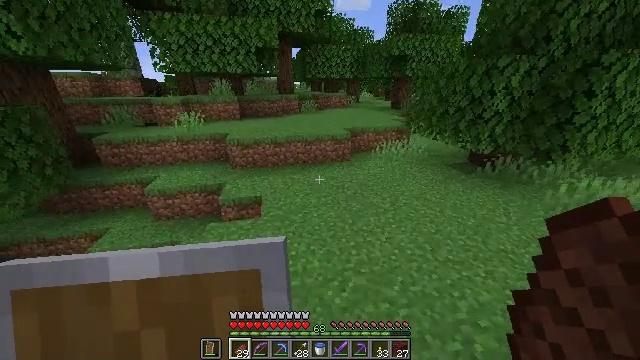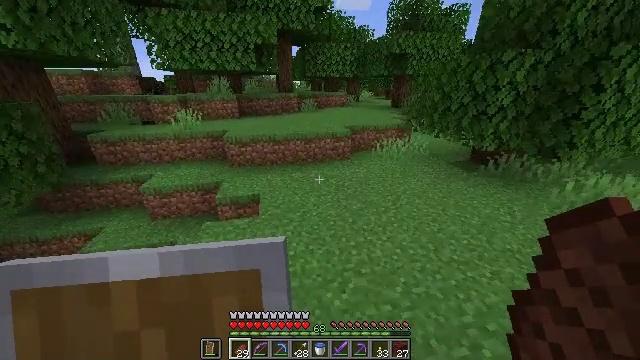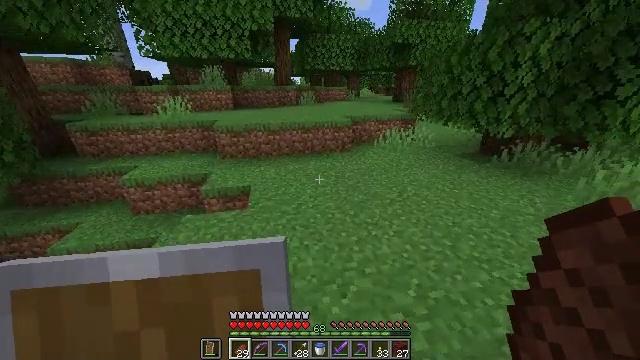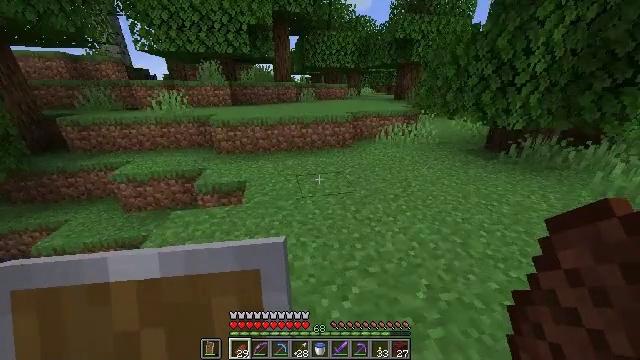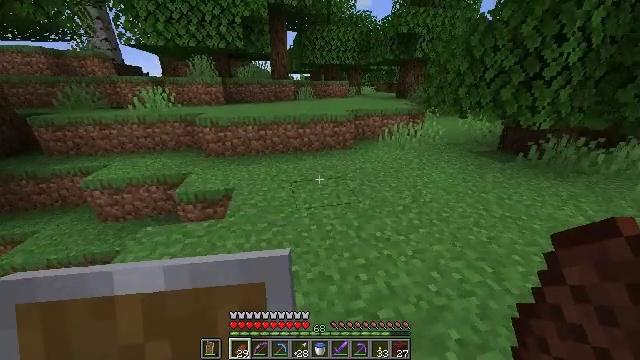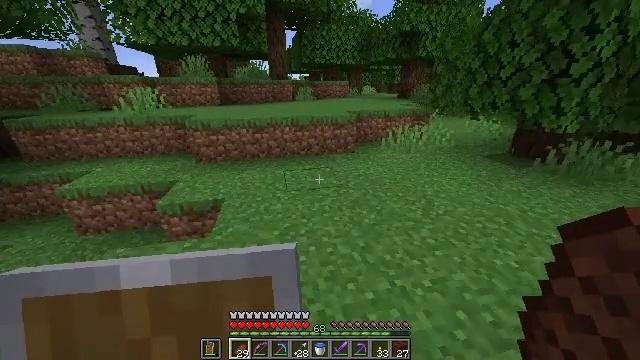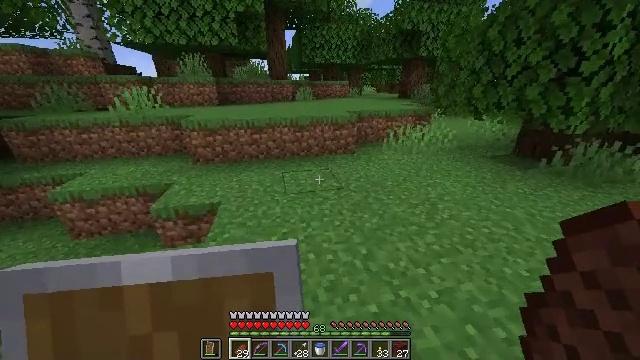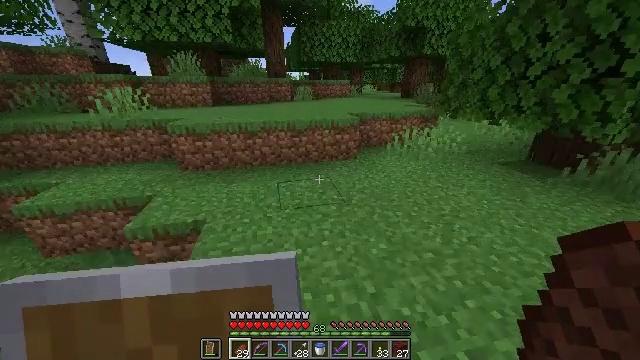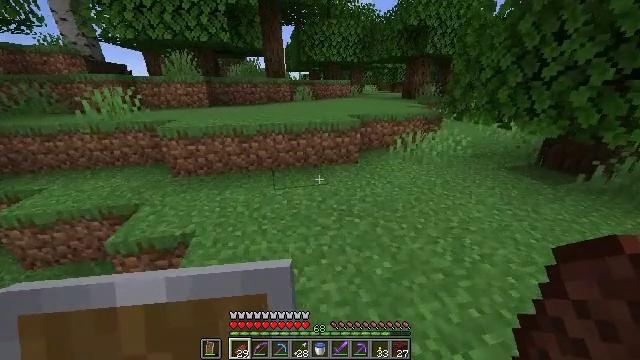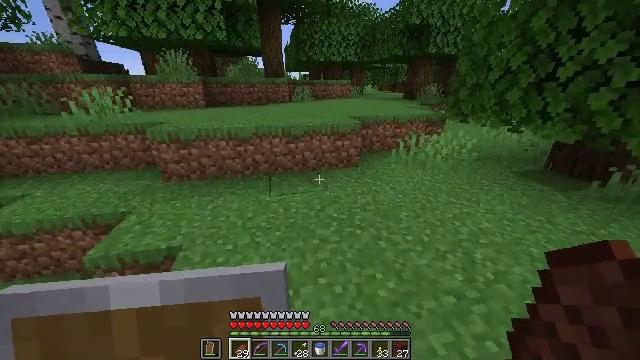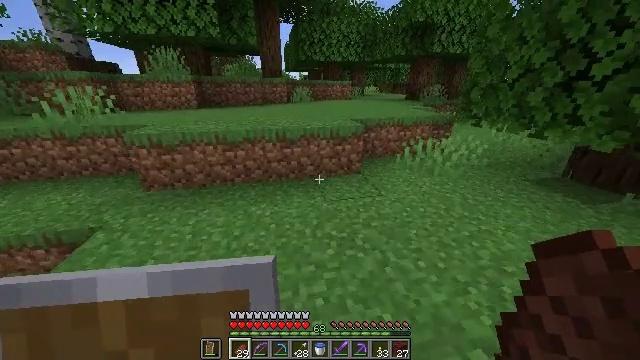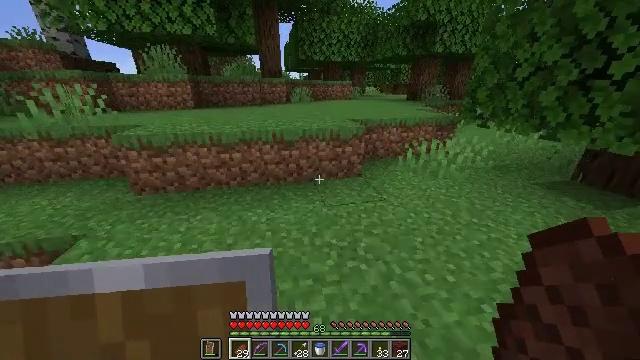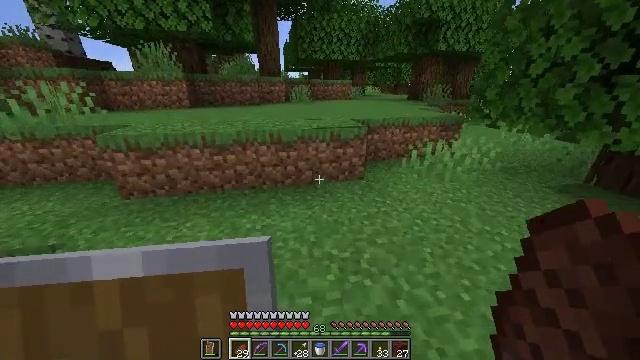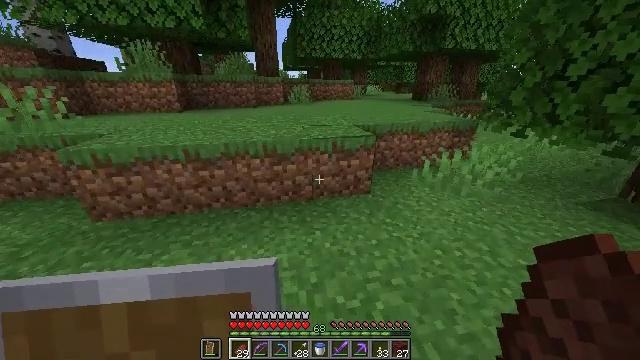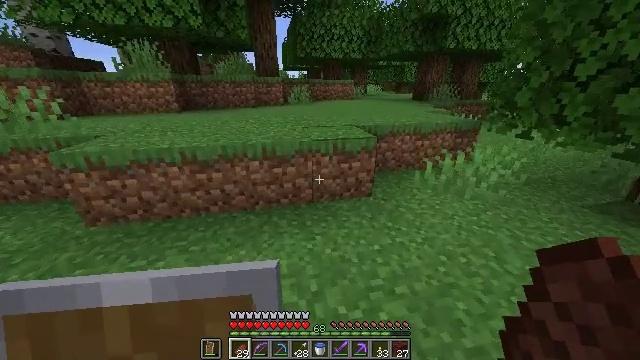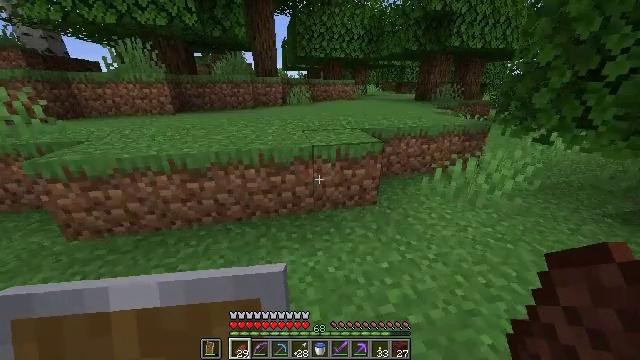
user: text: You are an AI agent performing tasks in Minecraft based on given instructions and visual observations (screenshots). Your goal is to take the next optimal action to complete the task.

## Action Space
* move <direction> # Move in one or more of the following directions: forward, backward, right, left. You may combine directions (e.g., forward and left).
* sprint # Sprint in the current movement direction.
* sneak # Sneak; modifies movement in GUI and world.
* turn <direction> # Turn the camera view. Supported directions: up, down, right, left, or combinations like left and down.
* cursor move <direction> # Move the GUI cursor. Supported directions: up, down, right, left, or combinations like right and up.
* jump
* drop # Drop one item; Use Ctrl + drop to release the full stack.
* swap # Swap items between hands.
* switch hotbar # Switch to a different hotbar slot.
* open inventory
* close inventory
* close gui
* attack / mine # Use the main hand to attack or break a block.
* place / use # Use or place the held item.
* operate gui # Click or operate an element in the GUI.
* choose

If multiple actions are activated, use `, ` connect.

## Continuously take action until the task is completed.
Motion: motion action
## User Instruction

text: Gather a pumpkin block.
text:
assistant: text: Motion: move forward
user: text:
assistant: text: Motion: move forward
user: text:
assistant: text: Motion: move forward
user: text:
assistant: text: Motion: move forward
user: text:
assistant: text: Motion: move forward
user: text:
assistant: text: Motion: move forward
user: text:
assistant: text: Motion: move forward
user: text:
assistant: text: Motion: move forward
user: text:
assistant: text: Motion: move forward
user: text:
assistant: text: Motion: move forward
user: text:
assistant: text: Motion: move forward
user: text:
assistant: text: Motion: move forward
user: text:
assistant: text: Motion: move forward
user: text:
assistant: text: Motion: move forward
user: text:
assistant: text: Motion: move forward
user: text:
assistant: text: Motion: move forward
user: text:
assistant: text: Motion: move forward
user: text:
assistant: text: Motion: move forward, jump
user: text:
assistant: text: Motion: move forward, jump
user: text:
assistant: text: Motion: move forward, jump
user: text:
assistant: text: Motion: move forward, jump
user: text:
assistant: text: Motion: move forward
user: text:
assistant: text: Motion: move forward
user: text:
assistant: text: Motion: move forward
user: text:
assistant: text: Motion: move forward
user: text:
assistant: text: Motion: move forward
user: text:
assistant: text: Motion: move forward
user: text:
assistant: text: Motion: move forward
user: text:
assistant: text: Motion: move forward, turn right
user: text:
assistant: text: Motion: move forward, turn right and up